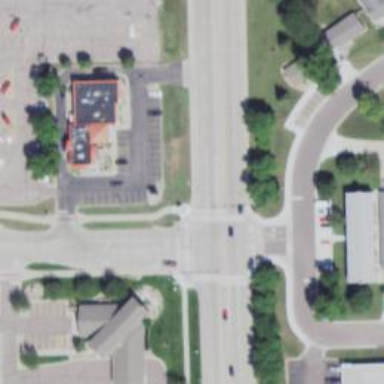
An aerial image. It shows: Marked road crossing.